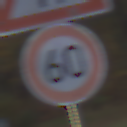
Verkehrszeichen: Geschwindigkeit60
Zusatzzeichen oben: EinseitigVerengteFahrbahnRechts
Umgebung: Outdoor, Nature
Tageszeit: SunriseSunset
Wetter: PartlyCloudy
Licht: Natural
Jahreszeit: Autumn
Kontrast: LowContrast